Interaction volume radius: 10 \u00c5
Interaction volume height: 30 \u00c5
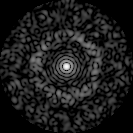
Disorder parameter: 0.8357